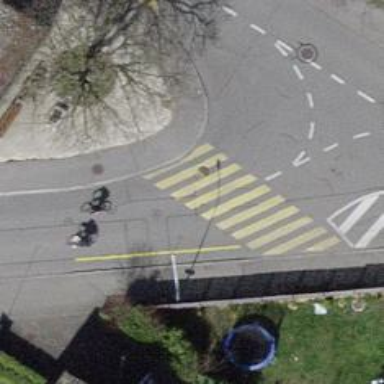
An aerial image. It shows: Marked crossing on the road.